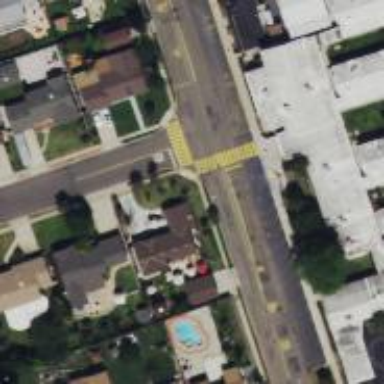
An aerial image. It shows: Marked road crossing.